Chest X-ray. View position: PA
Patient age: 52
Patient sex: F
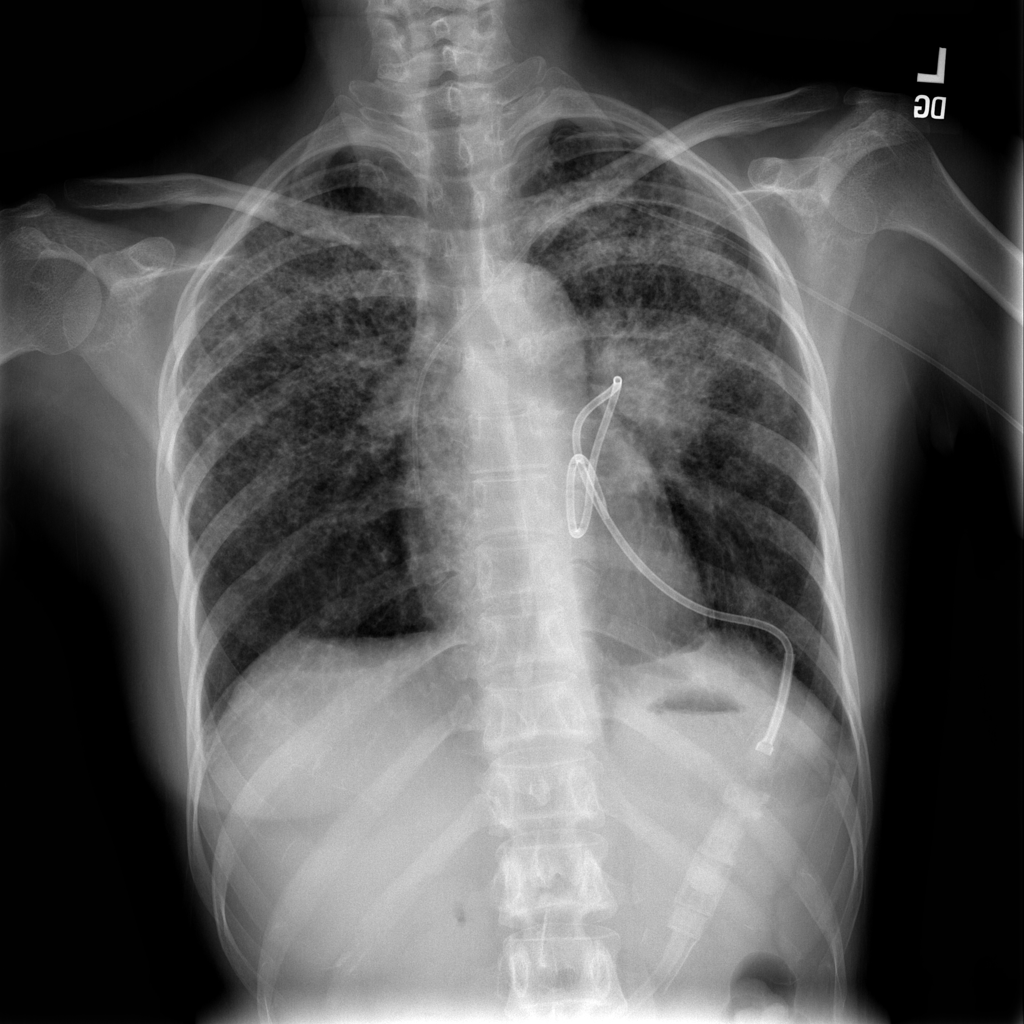
Finding: Pneumothorax